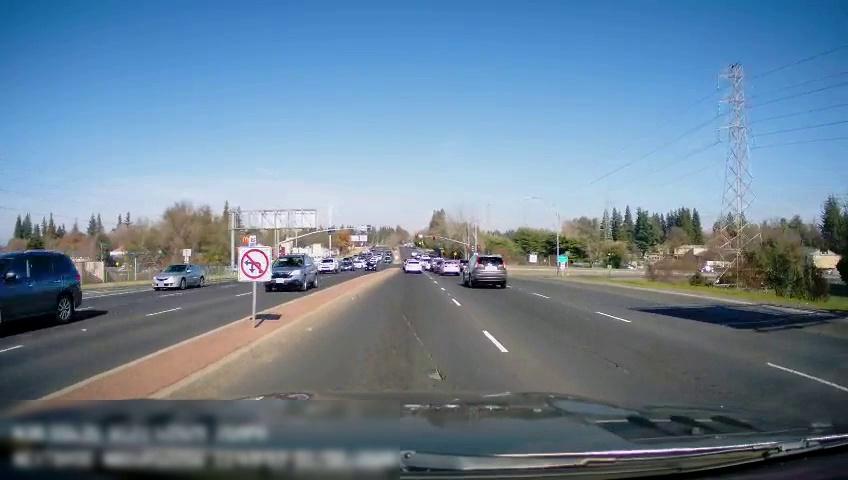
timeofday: Day
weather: Sunny
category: Drivable Space
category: Drivable Space
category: Vehicles | SUV
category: Vehicles | SUV
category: Vehicles | Car
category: Vehicles | SUV
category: Vehicles | Car
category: Vehicles | SUV
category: Vehicles | SUV
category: Vehicles | Car
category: Lanes | Current Lane
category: Lanes | Alternate Lane
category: Lanes | Opposite Lane
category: Lanes | Opposite Lane
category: Traffic | Signs